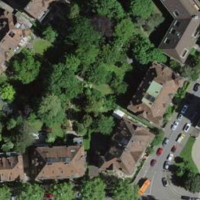
EUNIS habitat code: 55
Species observed at this site:
Corvus corone